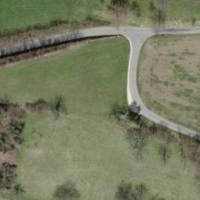
EUNIS habitat code: 52
Species observed at this site:
Papilio machaon
Pholidoptera griseoaptera
Tettigonia viridissima
Emberiza citrinella
Gryllus campestris
Vanessa atalanta
Lacerta agilis
Siona lineata